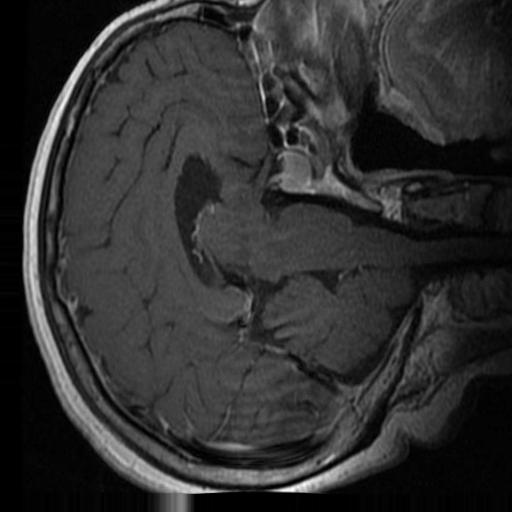
Label: brain_tumor